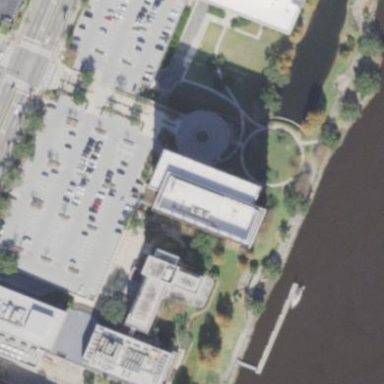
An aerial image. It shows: Office building.